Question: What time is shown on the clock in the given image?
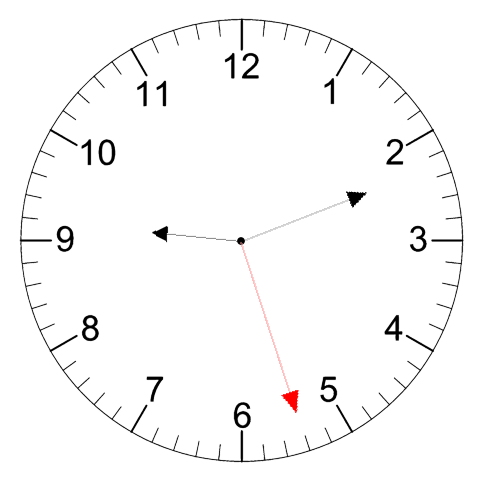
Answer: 09:11:27